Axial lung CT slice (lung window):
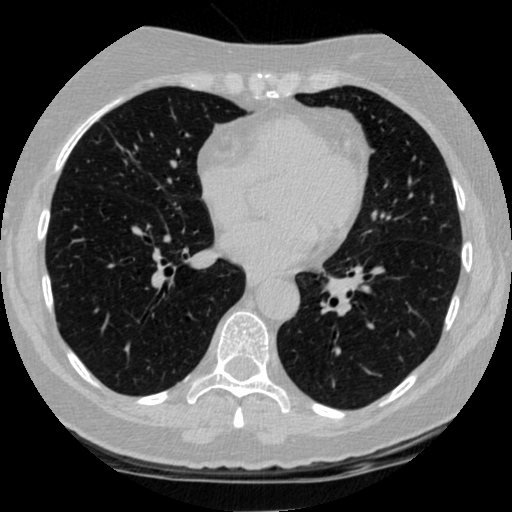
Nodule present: no